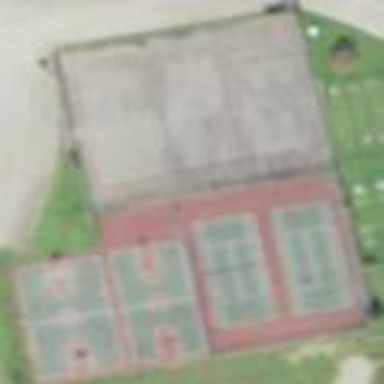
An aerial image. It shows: Concrete tennis court within leisure land pitch.